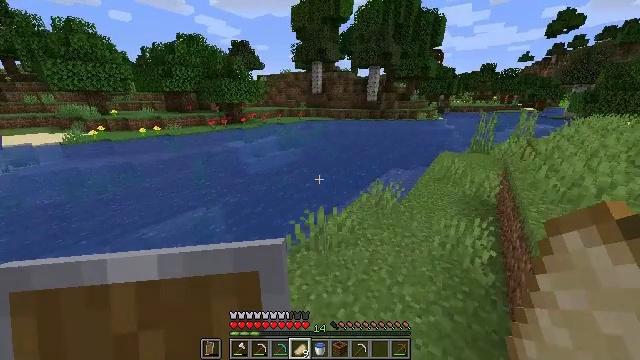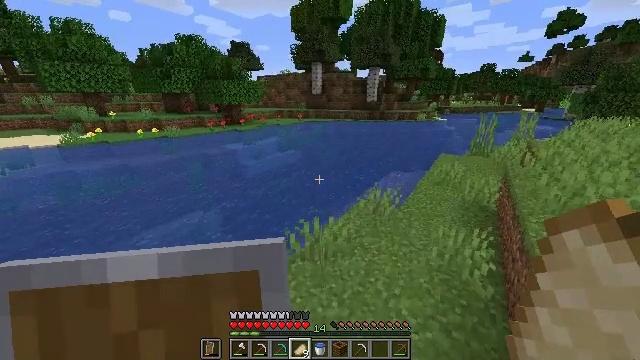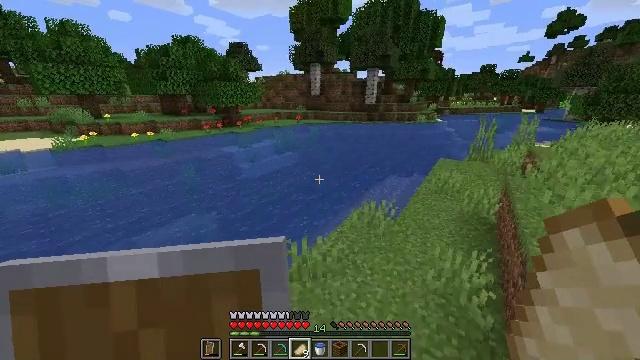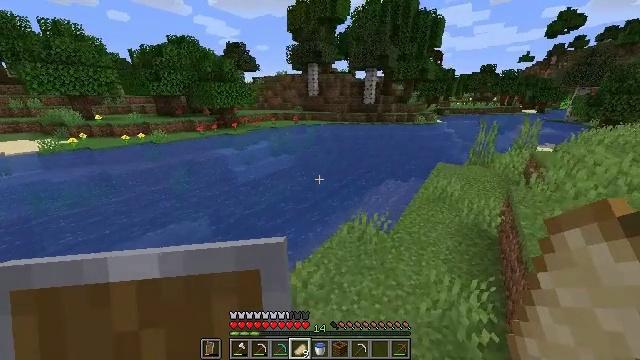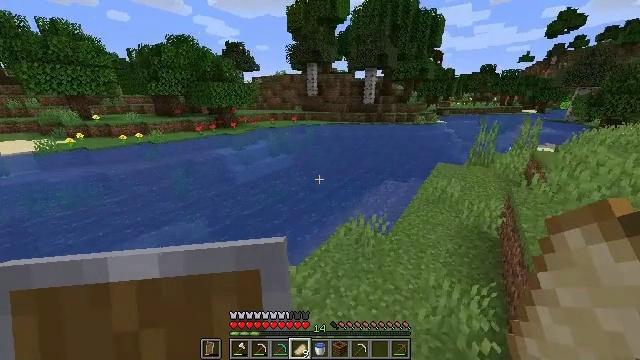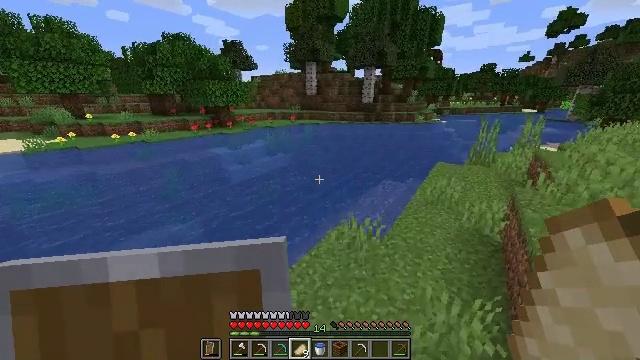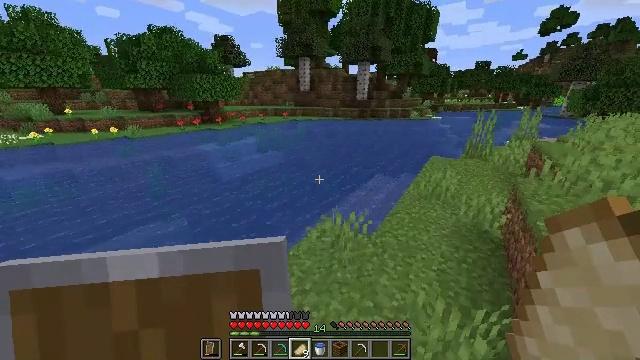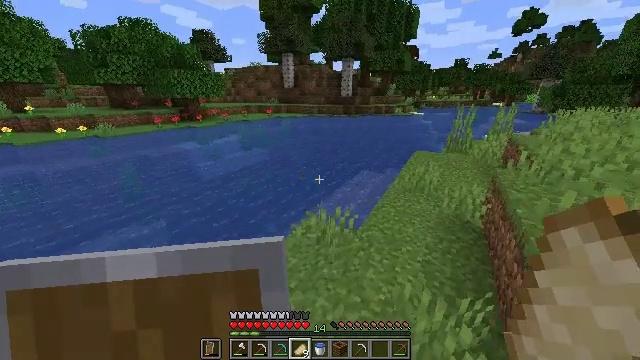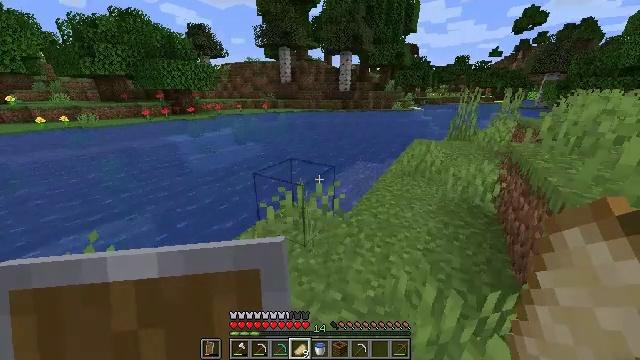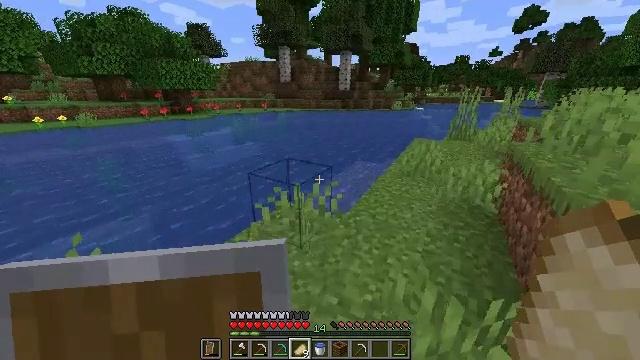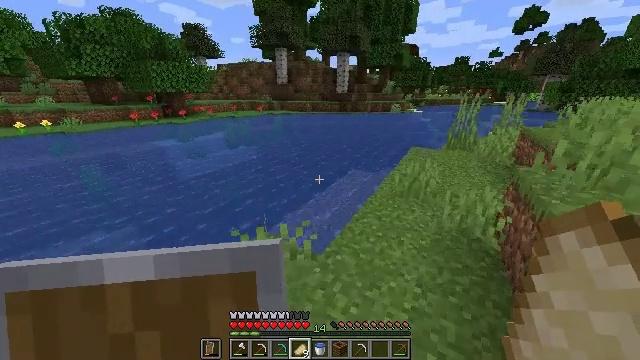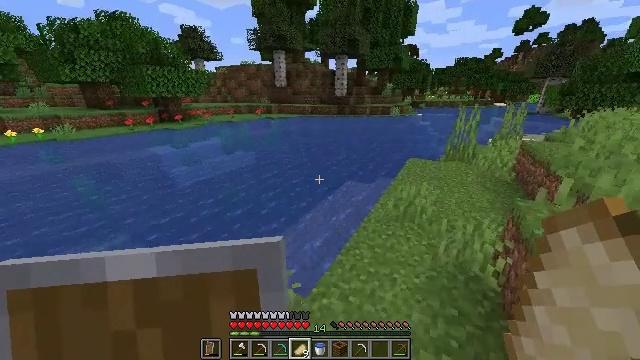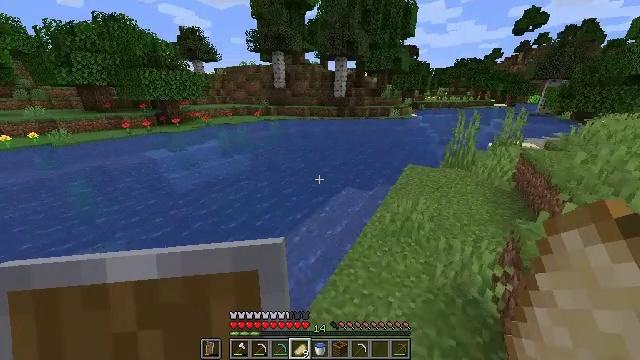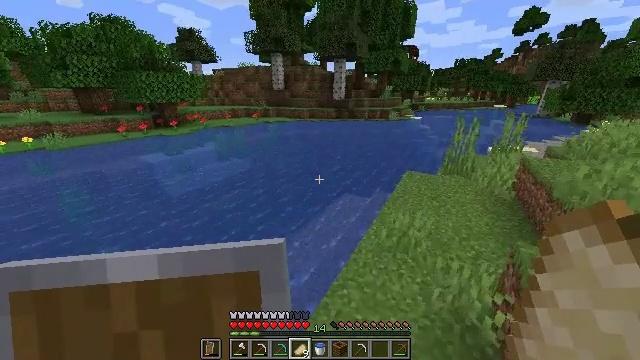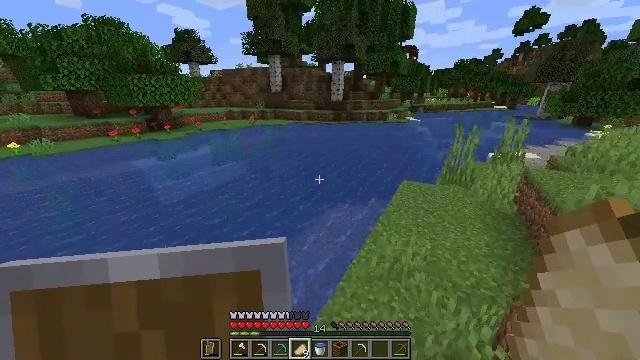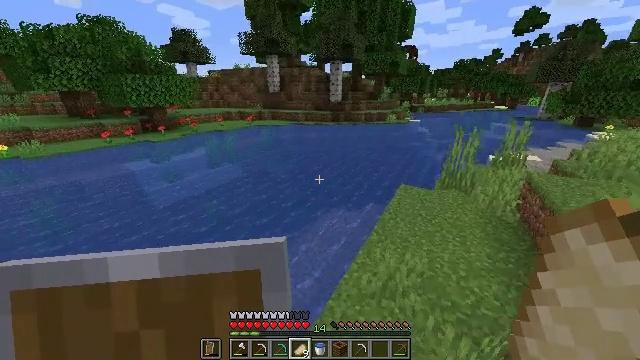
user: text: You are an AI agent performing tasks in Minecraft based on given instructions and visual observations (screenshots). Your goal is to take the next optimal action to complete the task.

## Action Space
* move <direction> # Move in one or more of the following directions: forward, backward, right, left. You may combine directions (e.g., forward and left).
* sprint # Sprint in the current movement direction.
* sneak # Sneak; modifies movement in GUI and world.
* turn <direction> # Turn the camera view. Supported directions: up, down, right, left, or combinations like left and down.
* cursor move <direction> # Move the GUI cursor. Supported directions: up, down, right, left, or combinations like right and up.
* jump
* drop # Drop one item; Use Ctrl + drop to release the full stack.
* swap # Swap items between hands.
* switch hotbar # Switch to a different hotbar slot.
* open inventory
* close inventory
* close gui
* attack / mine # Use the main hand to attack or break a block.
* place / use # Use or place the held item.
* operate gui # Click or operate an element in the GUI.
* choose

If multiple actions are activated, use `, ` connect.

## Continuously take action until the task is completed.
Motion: motion action
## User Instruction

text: Drop a cooked porkchop.
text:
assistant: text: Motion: move forward and move right, sprint, jump
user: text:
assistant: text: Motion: move forward and move right, sprint, jump
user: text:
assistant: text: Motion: move forward and move right, sprint, jump
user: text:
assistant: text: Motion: move forward and move right, sprint, jump
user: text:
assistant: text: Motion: move forward and move right, sprint, jump
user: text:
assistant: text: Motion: move forward and move right, sprint, turn right, jump
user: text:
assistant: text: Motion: move forward and move right, sprint, turn right, jump
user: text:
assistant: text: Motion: move forward and move right, sprint, jump
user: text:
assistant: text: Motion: move forward and move right, sprint, jump
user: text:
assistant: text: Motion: move forward and move right, sprint, jump
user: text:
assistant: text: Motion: move forward and move right, sprint, jump
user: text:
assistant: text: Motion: move forward and move right, sprint, jump
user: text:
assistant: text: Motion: move forward and move right, sprint, jump
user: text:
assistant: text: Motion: move forward and move right, sprint, jump
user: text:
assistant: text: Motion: move forward and move right, sprint, jump
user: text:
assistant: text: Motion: move forward and move right, sprint, jump
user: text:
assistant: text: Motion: move forward and move right, sprint, jump
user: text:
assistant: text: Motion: move forward and move right, sprint, jump
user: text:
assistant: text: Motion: move forward and move right, sprint, jump
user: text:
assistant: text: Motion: move forward and move right, sprint, jump
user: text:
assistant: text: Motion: move forward and move right, sprint, jump
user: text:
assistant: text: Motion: move forward and move right, sprint, jump
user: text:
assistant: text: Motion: move forward and move right, sprint, jump
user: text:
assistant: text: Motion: move forward and move right, sprint, jump
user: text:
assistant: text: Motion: move forward and move right, sprint, jump
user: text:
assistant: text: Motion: move forward and move right, sprint, jump
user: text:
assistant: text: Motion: move forward and move right, sprint, turn left, jump
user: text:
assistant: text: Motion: move forward, sprint, turn left, jump
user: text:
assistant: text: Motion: move forward, sprint, turn left and up, jump
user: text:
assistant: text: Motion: move forward, sprint, turn left and up, jump